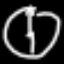
Label: clock